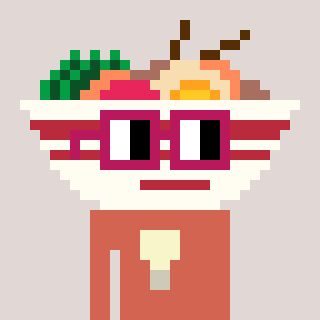
a pixel art character with square dark red glasses, a noodles-shaped head and a peachy-colored body on a warm background